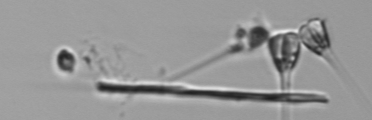
Label: Asterionellopsis_glacialis